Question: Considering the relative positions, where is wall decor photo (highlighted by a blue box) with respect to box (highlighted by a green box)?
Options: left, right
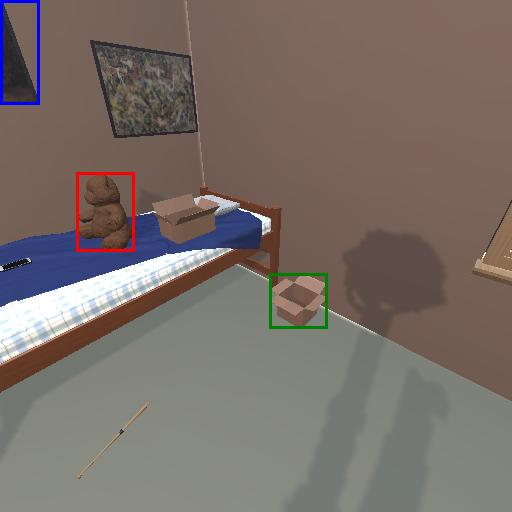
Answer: left